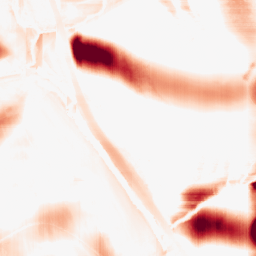
Category: morphological
Decomposition family: rolling_ball
Decomposition parameters: radius: 25
Upsampling method: regularized
Upsampling parameters: scale: 4
lambda_reg: 0.001
Upsampling scale: 4